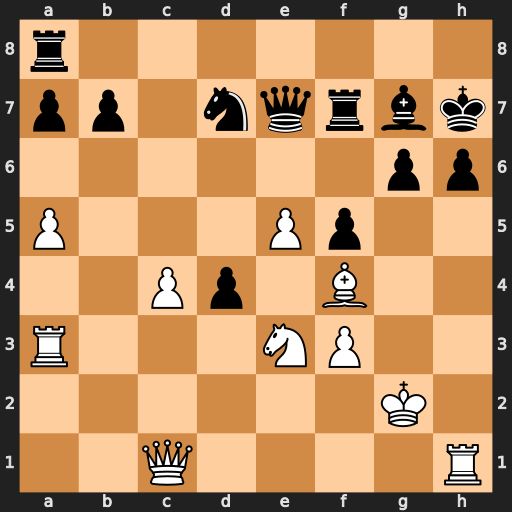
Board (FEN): r7/pp1nqrbk/6pp/P3Pp2/2Pp1B2/R3NP2/6K1/2Q4R
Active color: w
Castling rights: -
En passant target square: -
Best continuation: Nd5 Qe6 Nc7